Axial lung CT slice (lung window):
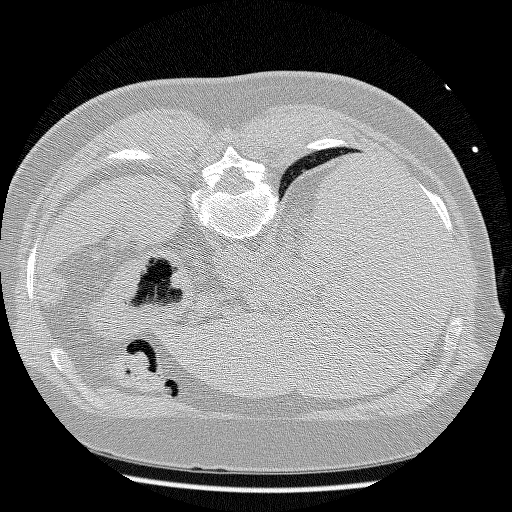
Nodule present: no